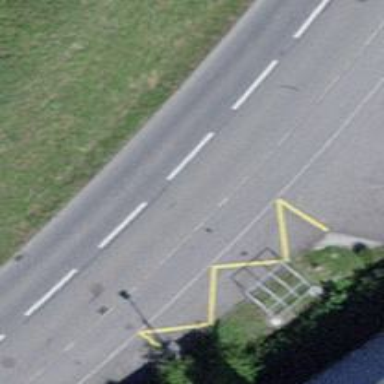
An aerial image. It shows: Public transport stop position.